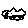
Label: car